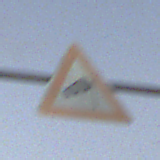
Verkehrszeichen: SeitenwindVonRechts
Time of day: SunriseSunset
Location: Outdoor (Nature)
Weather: PartlyCloudy
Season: NotSpecified
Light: Natural